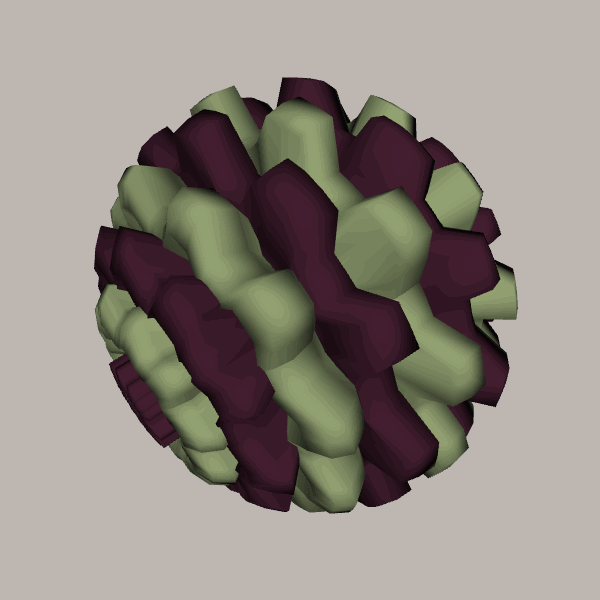
Background: light